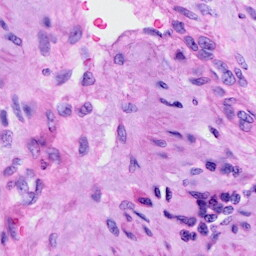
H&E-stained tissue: Cervix